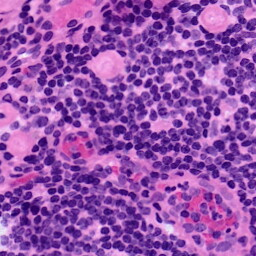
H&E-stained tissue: LymphNode